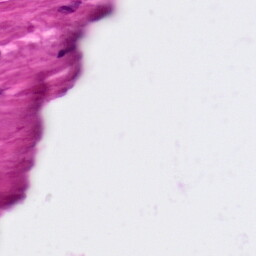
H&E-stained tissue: Ovarian